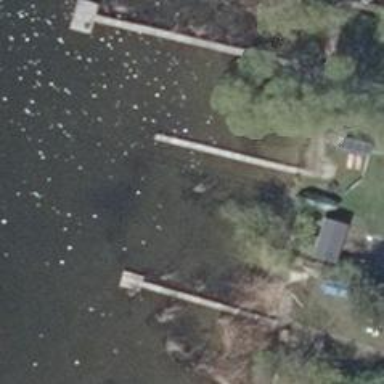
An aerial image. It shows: Man-made pier.